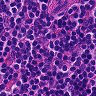
Metastatic tissue present: no